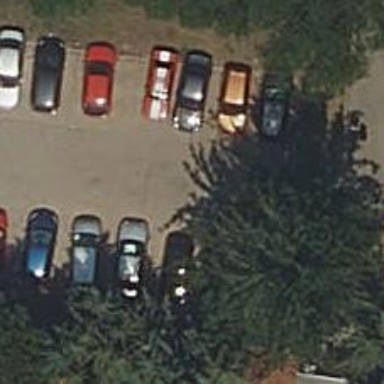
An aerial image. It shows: Asphalt parking aisle designated as service road.